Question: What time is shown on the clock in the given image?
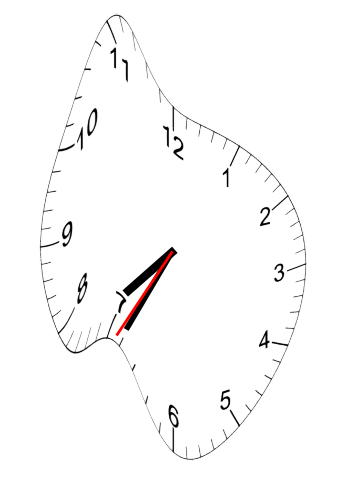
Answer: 07:34:35